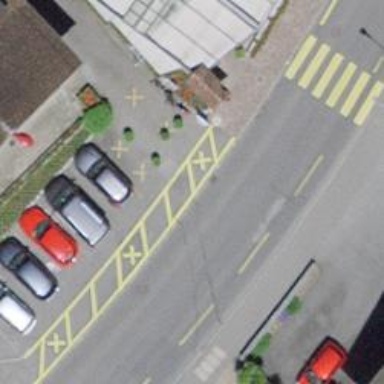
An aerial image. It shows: Bus stop with platform for public transport.